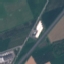
Label: Highway